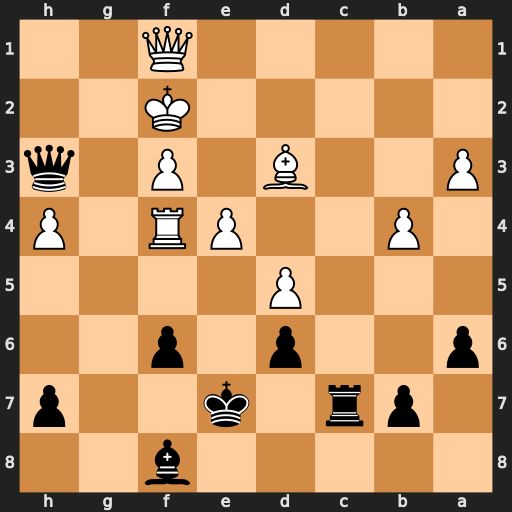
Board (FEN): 5b2/1pr1k2p/p2p1p2/3P4/1P2PR1P/P2B1P1q/5K2/5Q2
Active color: b
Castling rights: -
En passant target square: -
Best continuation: Qh2+ Qg2 Qxf4